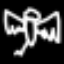
Label: angel